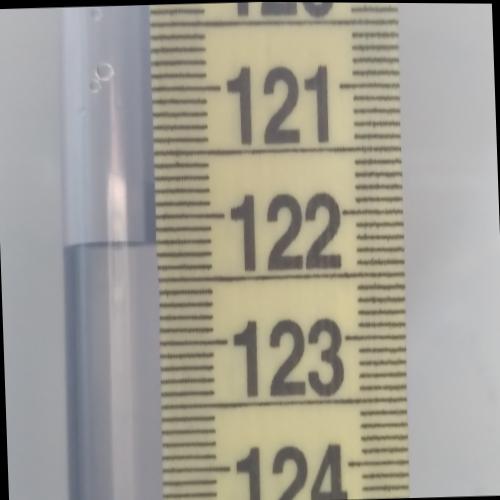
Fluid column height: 122.2 cm